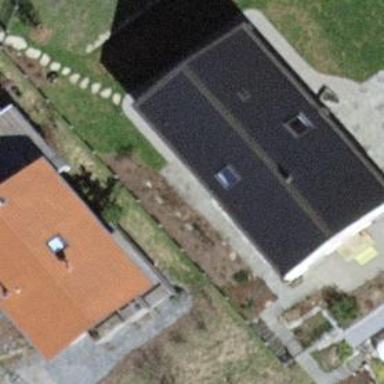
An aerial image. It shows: Simple house.